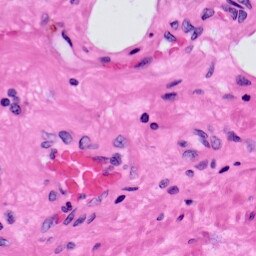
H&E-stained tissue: Prostate